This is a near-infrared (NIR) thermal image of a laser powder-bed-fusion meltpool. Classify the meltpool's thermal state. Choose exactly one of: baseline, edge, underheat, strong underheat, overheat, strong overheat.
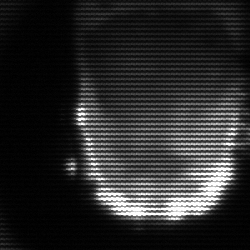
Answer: baseline